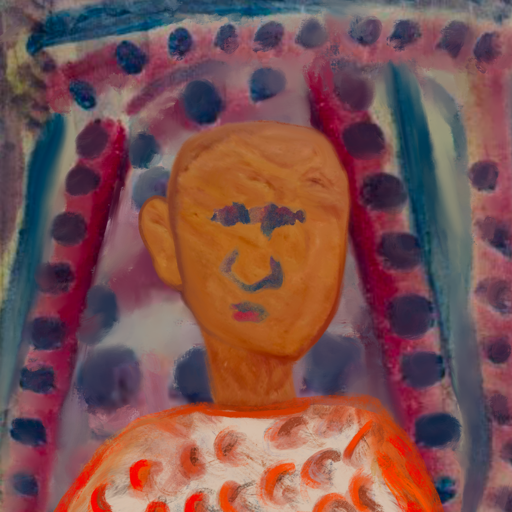
Background: HillGirl, Head And Neck Front: Pious_Lady, Face Front: In_The_Sun, Bust: Rupkatha, Hair Front: Blank, Head Accessory: Blank, Second Necklace: Blank, Necklace: Blank, Baby: Blank